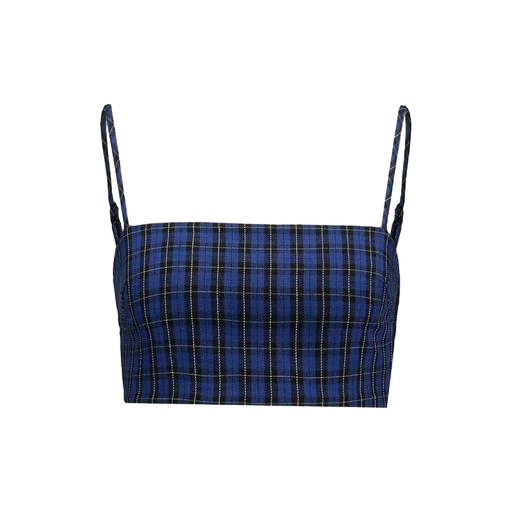
blue square neck crop top, blue strappy crop top, blue jack faux crop top, white background